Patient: sex F, age 59
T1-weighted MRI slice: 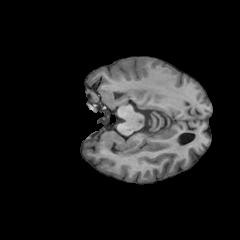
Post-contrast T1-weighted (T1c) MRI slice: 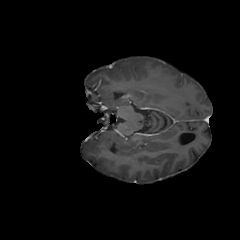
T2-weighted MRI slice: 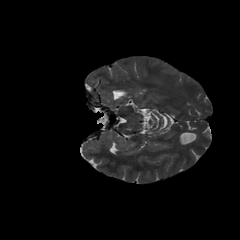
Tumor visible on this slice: no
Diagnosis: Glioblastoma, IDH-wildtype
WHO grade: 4